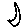
Label: moon